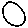
Label: circle